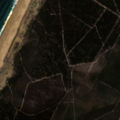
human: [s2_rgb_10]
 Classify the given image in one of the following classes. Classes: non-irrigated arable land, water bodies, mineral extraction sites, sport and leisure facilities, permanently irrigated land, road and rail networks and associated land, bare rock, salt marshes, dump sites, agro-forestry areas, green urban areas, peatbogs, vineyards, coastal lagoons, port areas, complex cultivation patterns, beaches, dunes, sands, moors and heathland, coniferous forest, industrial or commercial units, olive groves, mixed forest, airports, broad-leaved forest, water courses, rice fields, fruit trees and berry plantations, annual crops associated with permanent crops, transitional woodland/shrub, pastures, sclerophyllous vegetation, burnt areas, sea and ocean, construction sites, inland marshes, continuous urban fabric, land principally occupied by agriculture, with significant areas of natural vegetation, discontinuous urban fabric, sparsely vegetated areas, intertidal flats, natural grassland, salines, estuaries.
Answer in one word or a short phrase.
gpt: continuous urban fabric